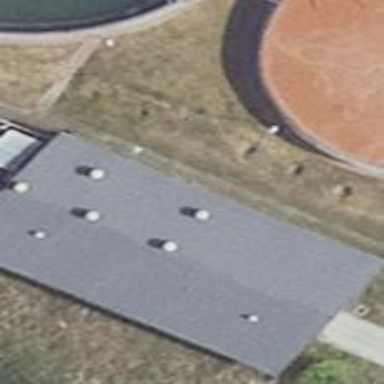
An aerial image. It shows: Storage building.